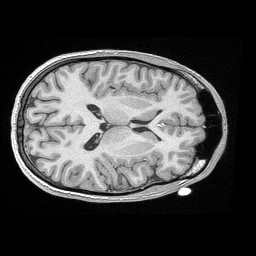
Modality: T1w
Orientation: axial